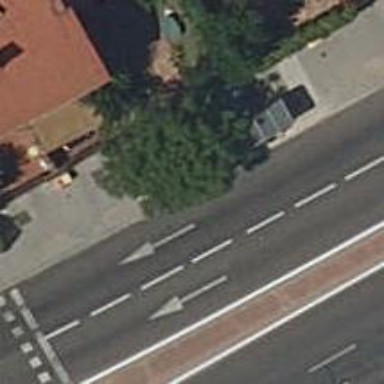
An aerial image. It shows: Bus stop with sheltered platform for public transport.